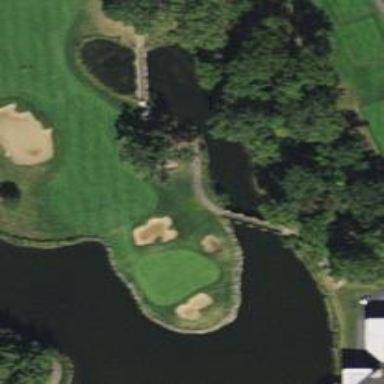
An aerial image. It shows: Service road designated as golf cart path.